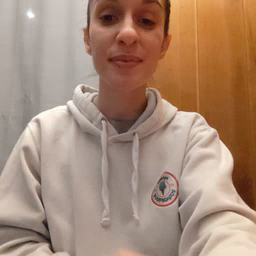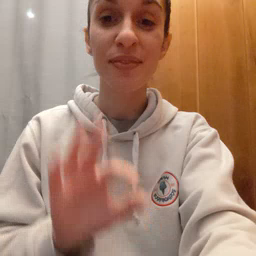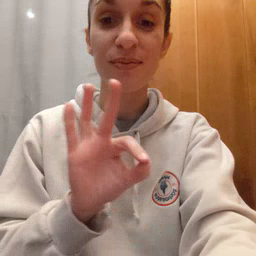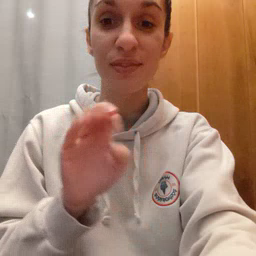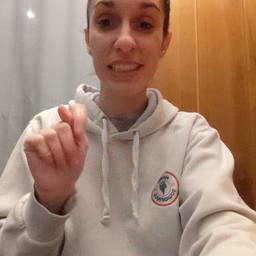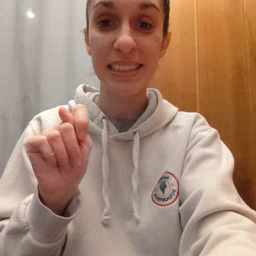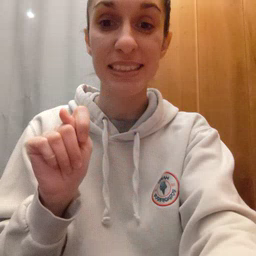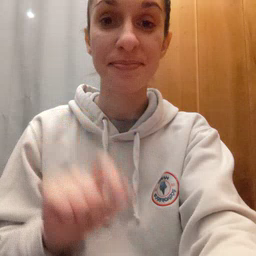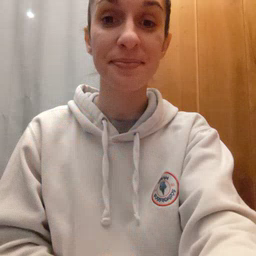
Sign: feet